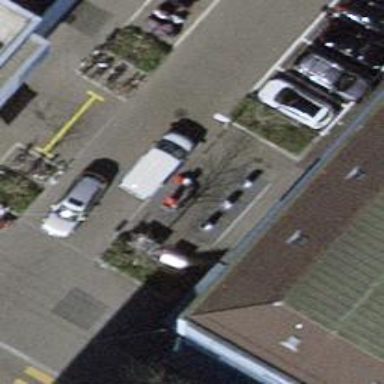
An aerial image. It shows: Recycling container for recycling.